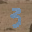
Label: 3